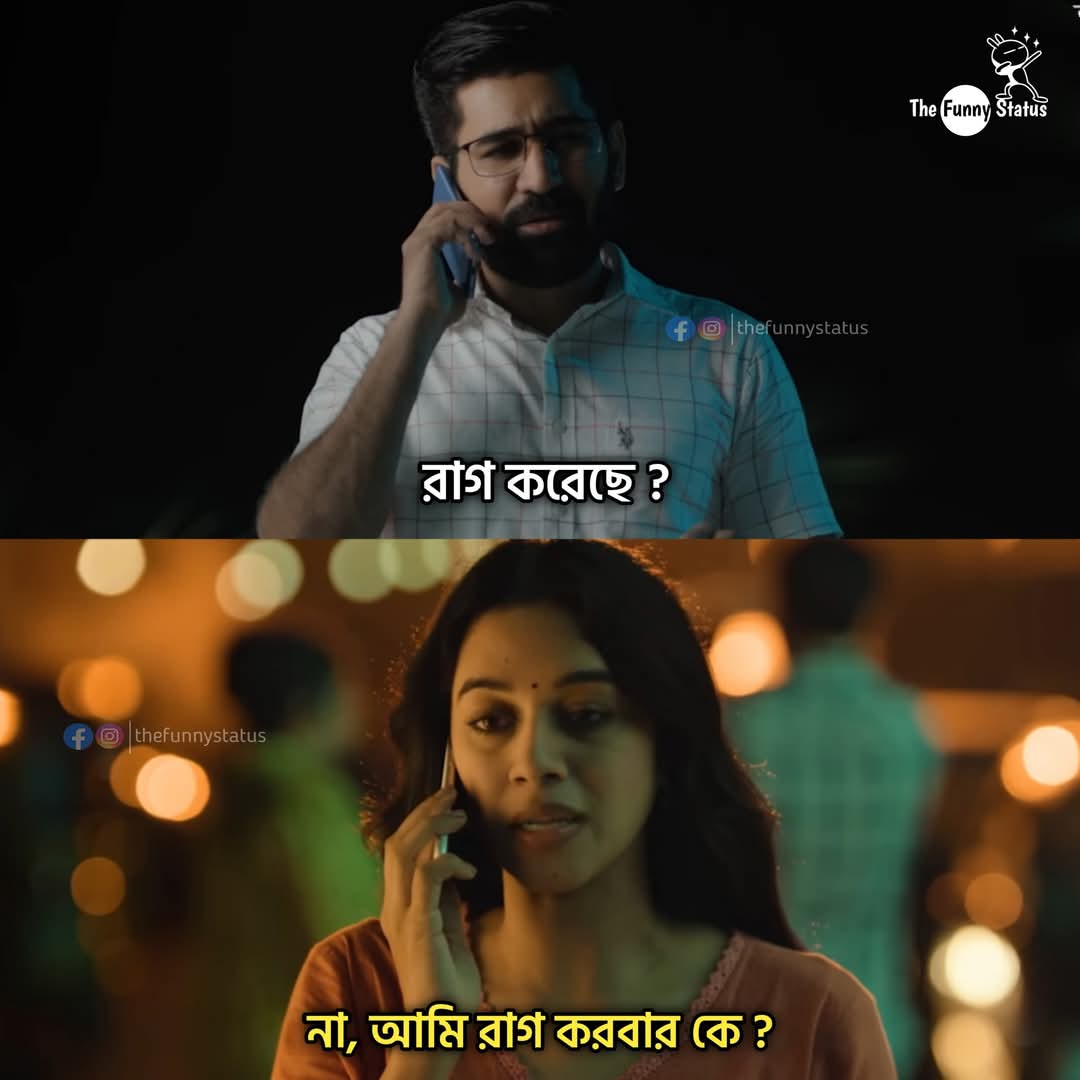
Text: রাগ করেছে?
না, আমি রাগ করবার কে?
Label: Non Hate